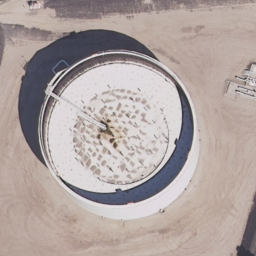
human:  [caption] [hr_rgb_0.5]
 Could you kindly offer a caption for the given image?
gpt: A white storage tank is on the sands .

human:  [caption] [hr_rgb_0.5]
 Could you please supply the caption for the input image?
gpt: A white round storage tank is on the sands .

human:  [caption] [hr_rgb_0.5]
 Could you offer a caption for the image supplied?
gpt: There is a white round storage tank on the sands .

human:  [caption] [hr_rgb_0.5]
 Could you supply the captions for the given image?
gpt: There is a white big storage tank on the sands .

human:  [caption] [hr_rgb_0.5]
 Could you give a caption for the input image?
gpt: A white storage tank is on the sands .